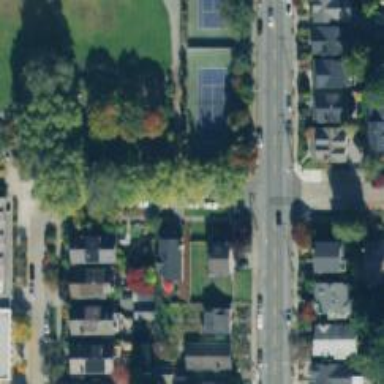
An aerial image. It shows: Residential road with separate sidewalk.